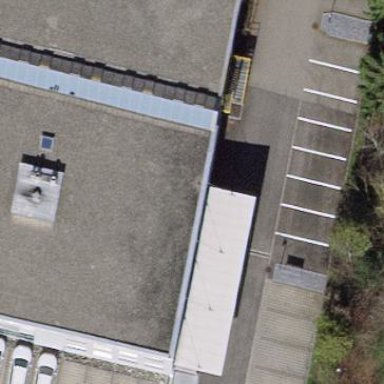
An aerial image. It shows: View of roof of building.